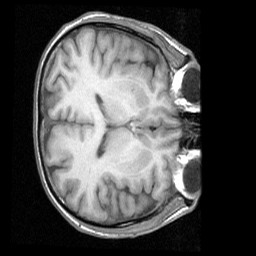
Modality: T1w
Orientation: axial
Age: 49